Aerial crown-view tile of a tropical tree (Barro Colorado Island, Panama), acquired 20240716:
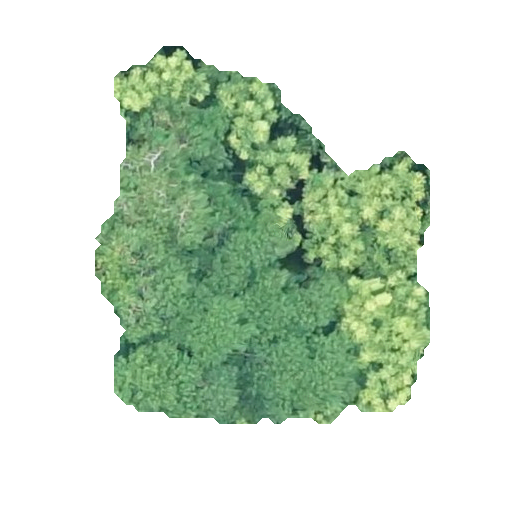
Species: Hura crepitans
GBIF accepted scientific name: Hura crepitans
Crown area: 148.1 m²